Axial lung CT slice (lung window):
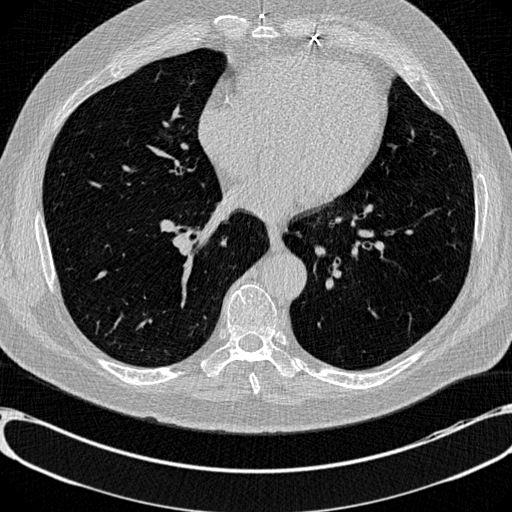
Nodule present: no